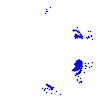
Particle: electron